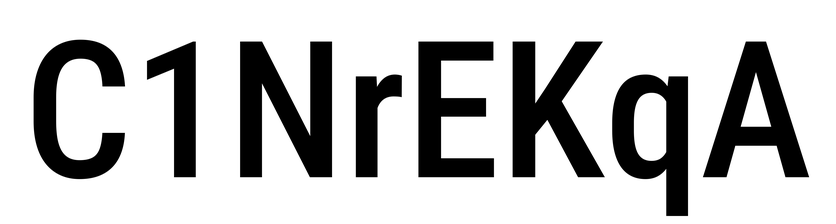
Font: Roboto_Condensed_Medium